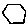
Label: hexagon